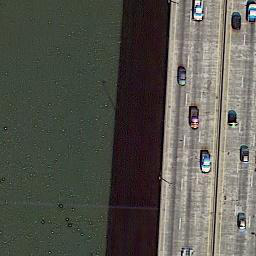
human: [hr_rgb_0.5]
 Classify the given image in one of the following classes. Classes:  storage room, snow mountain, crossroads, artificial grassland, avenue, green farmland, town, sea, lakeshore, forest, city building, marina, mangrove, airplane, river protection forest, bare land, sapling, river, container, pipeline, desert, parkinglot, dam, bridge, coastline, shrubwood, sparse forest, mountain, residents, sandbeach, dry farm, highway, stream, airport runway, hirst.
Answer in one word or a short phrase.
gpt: bridge